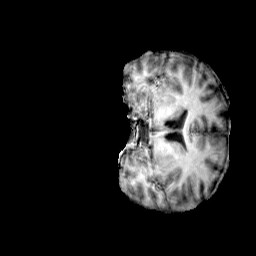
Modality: T1w
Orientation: coronal
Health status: ill
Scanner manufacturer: siemens
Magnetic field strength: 3 T
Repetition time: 2 s
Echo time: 0.00303 s